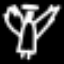
Label: angel